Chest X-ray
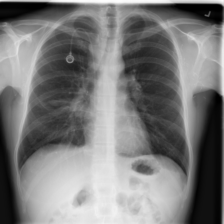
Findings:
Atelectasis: negative
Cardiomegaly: negative
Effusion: negative
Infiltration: negative
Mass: negative
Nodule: negative
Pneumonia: negative
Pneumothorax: negative
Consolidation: negative
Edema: negative
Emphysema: negative
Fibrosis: negative
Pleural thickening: negative
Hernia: negative